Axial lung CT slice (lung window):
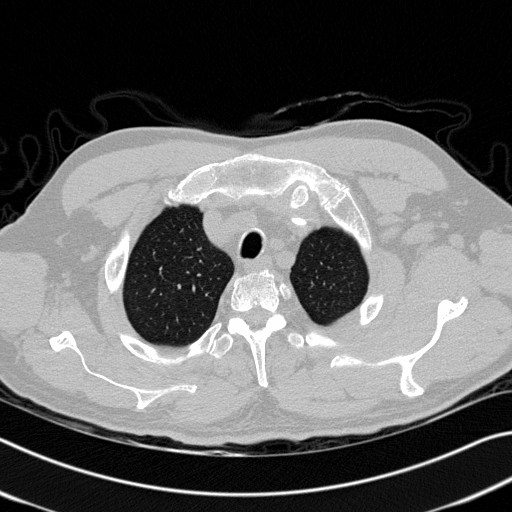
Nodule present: no